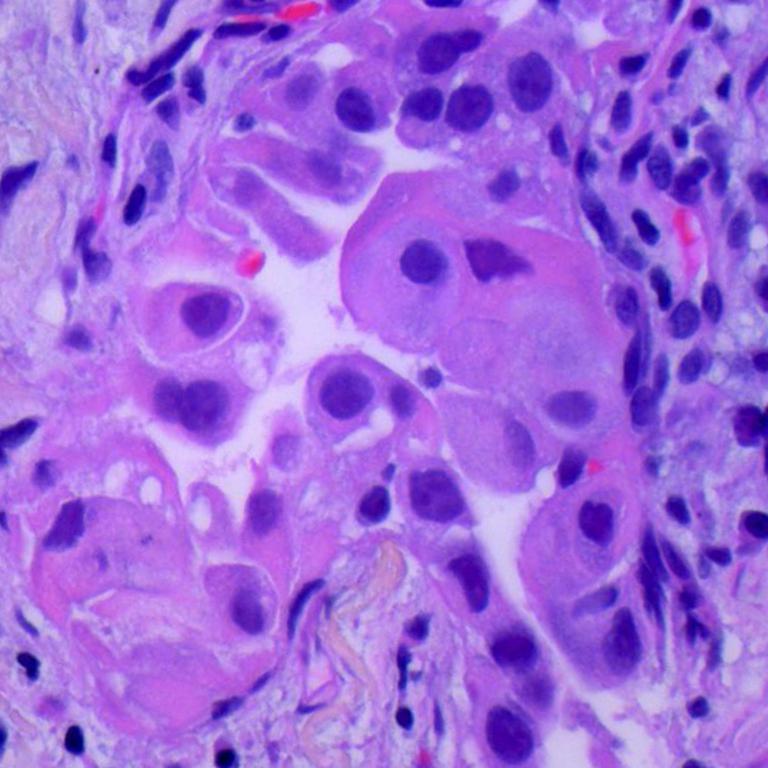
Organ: lung
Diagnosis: adenocarcinomas